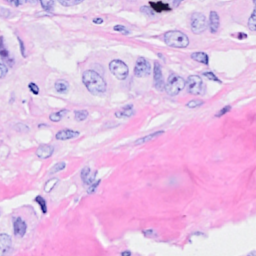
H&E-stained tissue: Breast